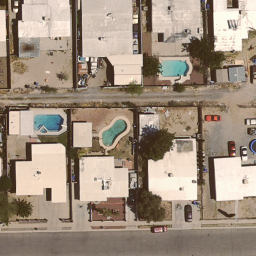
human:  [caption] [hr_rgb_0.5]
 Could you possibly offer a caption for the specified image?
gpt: Some houses with swimming pools in the medium residential area .

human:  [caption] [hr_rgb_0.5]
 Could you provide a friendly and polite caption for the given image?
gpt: It is a medium residential area with houses arranged neatly .

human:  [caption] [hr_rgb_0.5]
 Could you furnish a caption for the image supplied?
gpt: A medium residential area with a narrow road goes through this area .

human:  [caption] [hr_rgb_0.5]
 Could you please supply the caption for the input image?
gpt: A medium residential area with houses have swimming pools in the backyards .

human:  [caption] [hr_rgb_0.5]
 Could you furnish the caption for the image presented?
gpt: This is a medium residential area with a narrow road goes through this area .